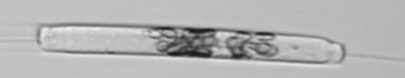
Label: Ditylum_brightwellii